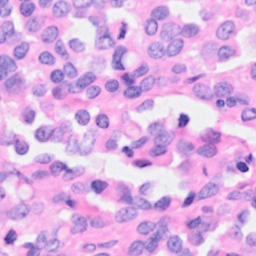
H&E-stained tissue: Breast